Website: apple
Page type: customer-info-address
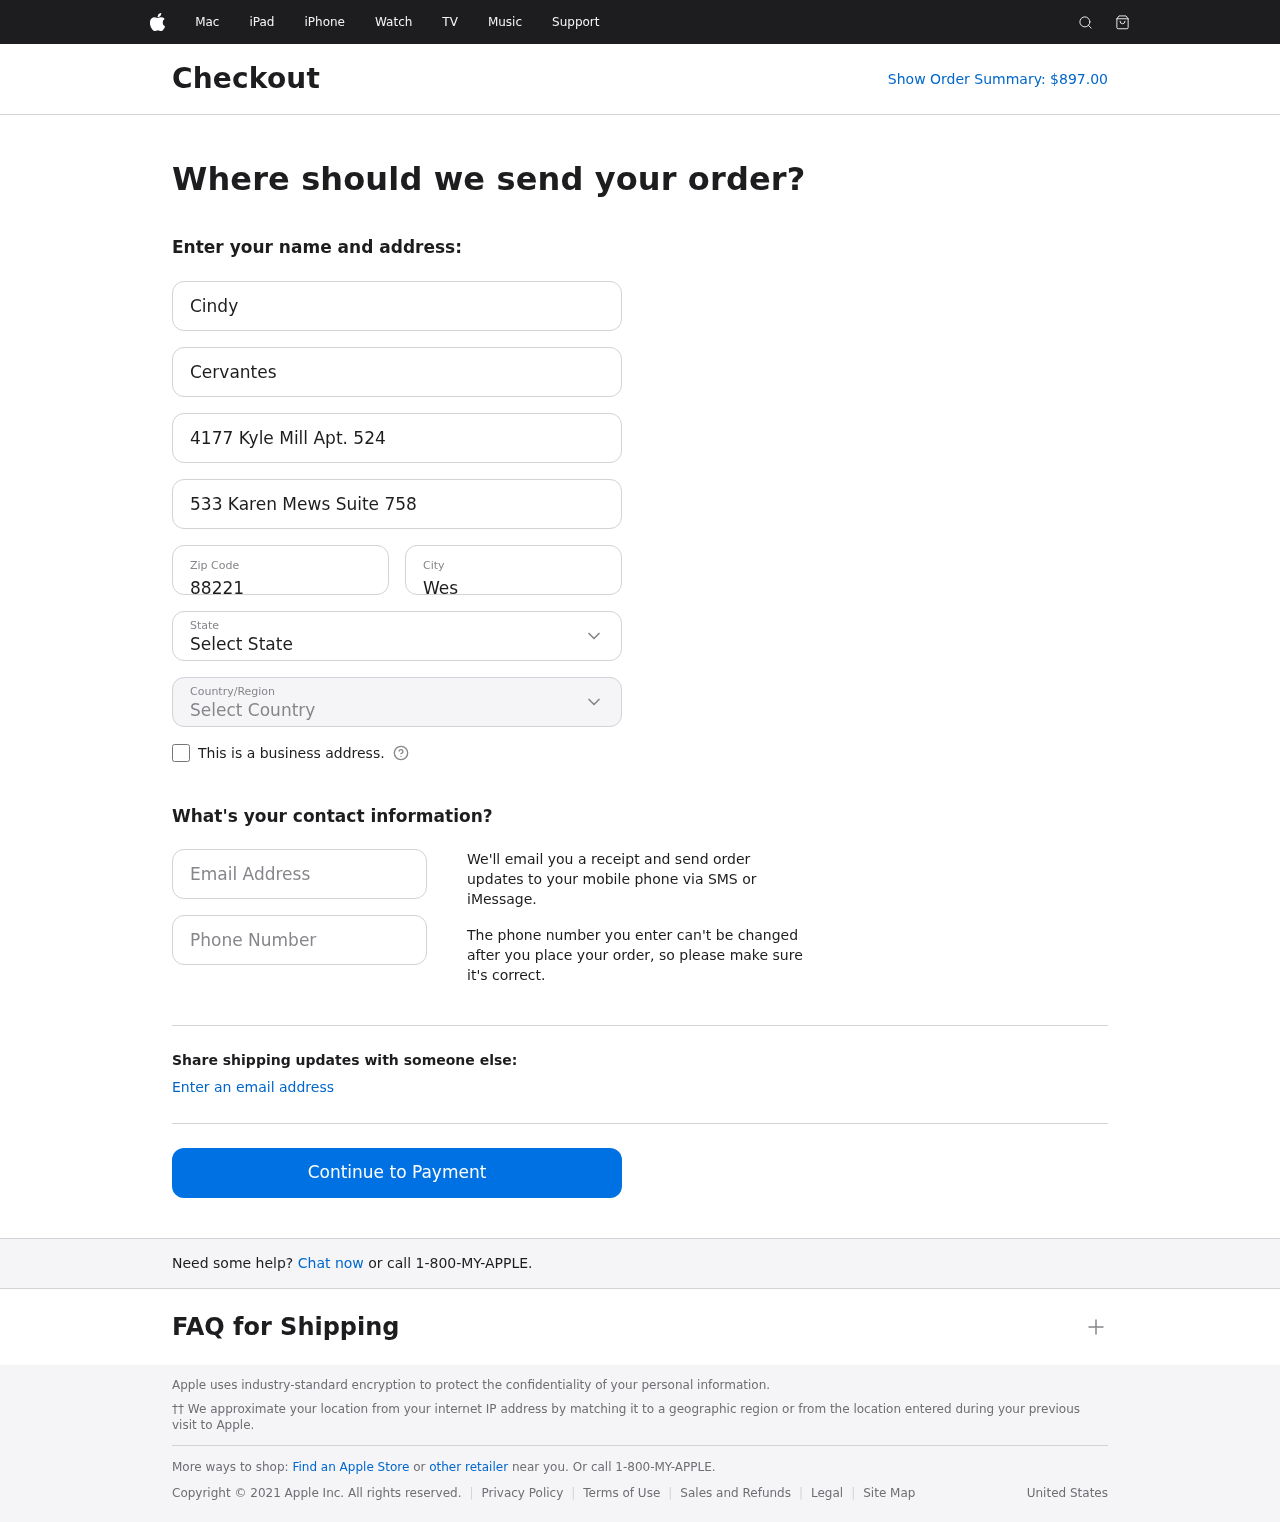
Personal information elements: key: PII_CITY
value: West Brett
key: PII_COUNTRY
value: United States
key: PII_EMAIL
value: cindycervantes@gmail.com
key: PII_FIRSTNAME
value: Cindy
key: PII_LASTNAME
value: Cervantes
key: PII_PHONE
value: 5978496593
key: PII_POSTCODE
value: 88221
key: PII_STATE
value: Connecticut
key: PII_STREET
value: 4177 Kyle Mill Apt. 524
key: PII_STREET2
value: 533 Karen Mews Suite 758
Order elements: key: ORDER_TOTAL
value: Show Order Summary: $897.00